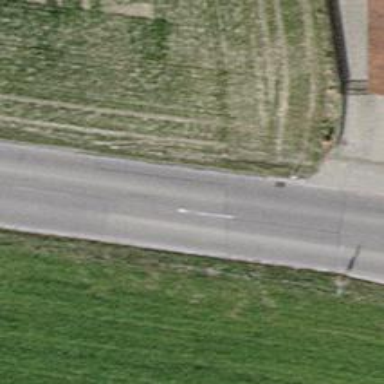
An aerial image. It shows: Unmarked road crossing.